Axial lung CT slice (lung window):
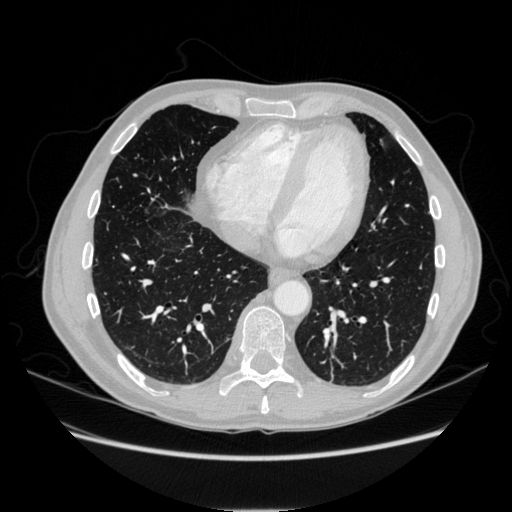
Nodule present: no